Field crop: maize
Growth stage: 2
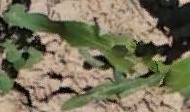
Species: maize